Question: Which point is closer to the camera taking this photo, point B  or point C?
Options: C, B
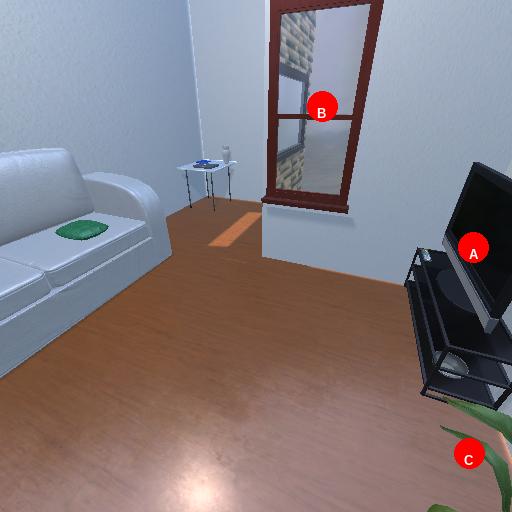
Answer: C